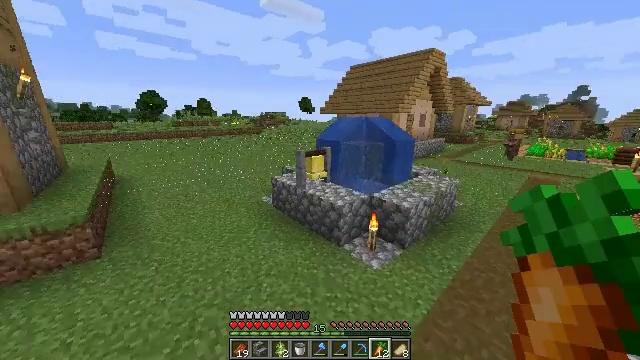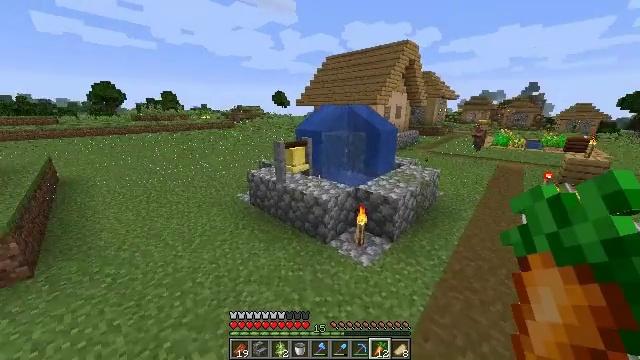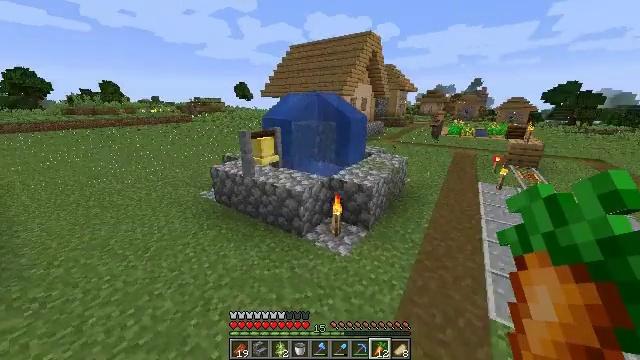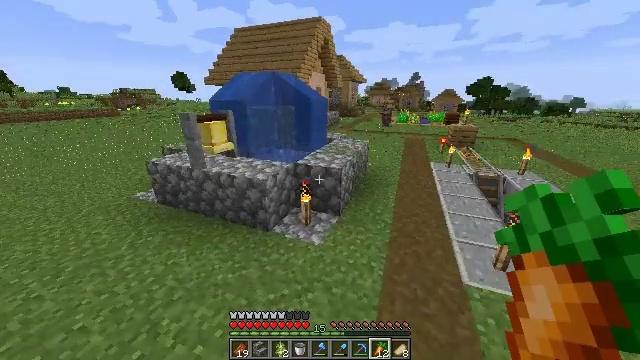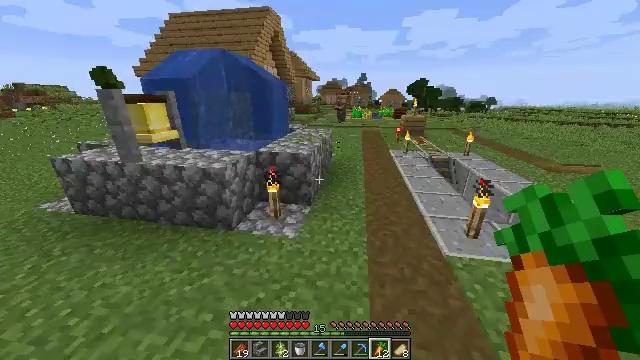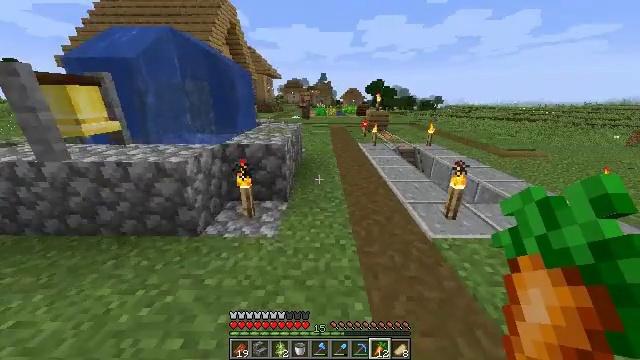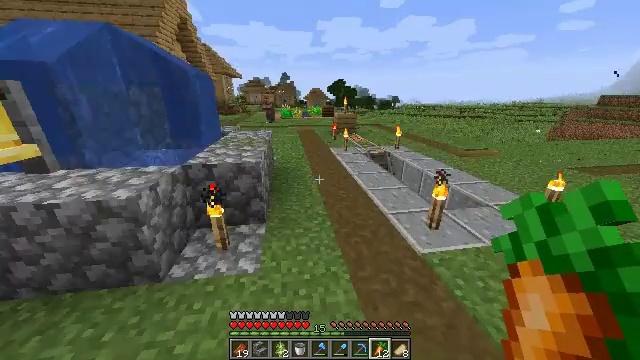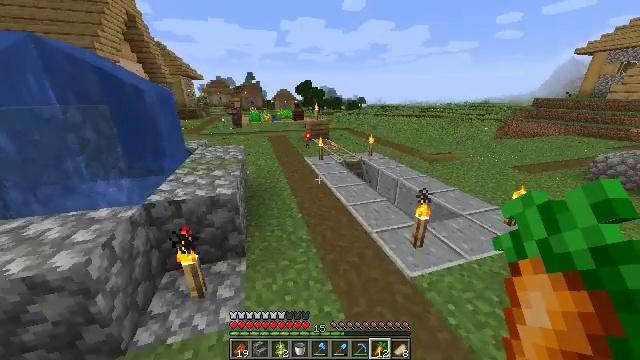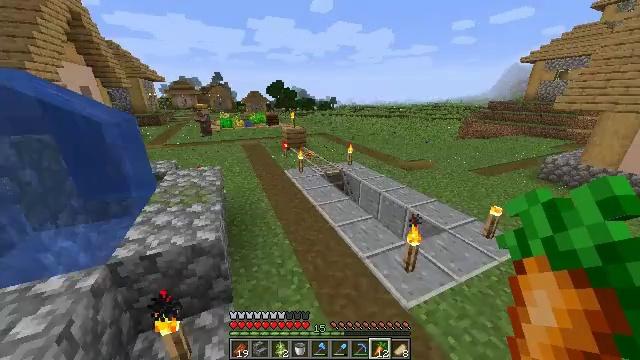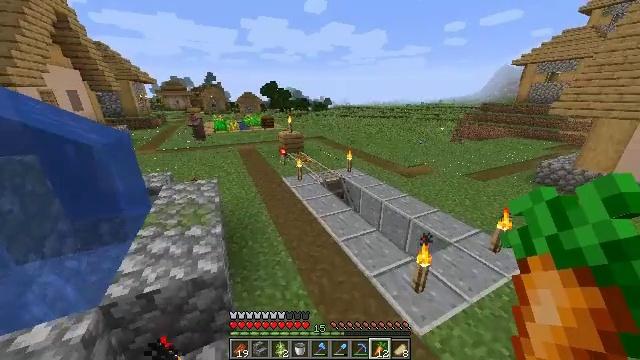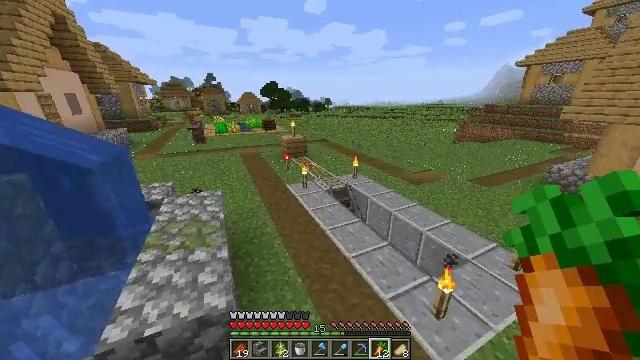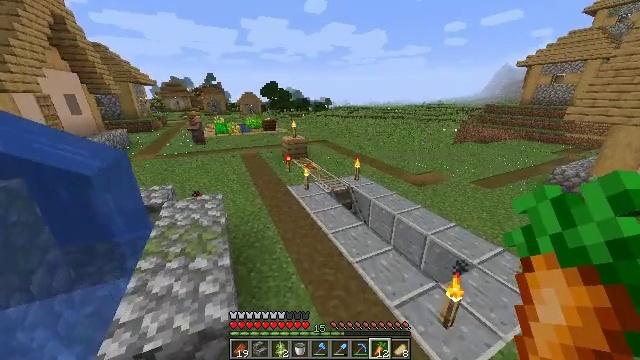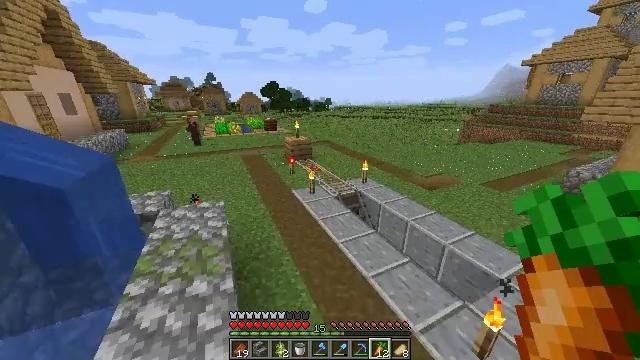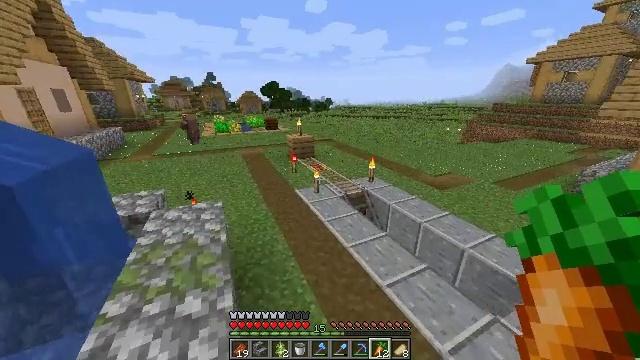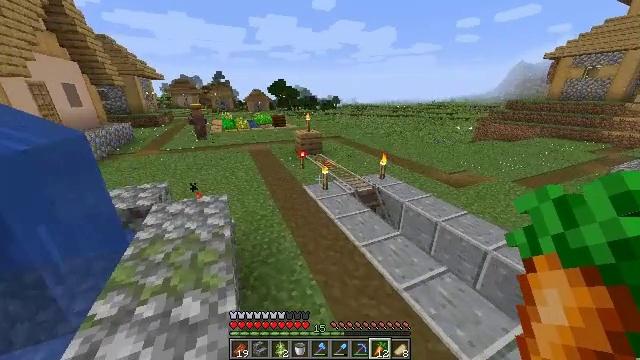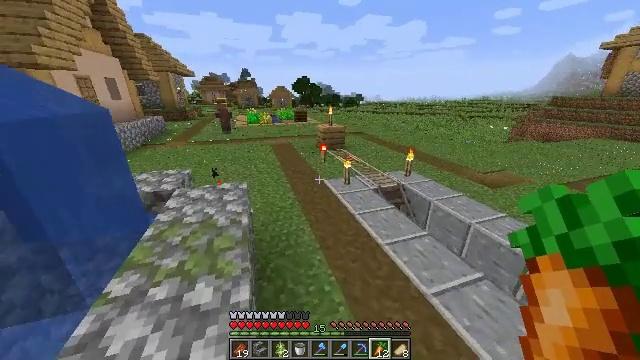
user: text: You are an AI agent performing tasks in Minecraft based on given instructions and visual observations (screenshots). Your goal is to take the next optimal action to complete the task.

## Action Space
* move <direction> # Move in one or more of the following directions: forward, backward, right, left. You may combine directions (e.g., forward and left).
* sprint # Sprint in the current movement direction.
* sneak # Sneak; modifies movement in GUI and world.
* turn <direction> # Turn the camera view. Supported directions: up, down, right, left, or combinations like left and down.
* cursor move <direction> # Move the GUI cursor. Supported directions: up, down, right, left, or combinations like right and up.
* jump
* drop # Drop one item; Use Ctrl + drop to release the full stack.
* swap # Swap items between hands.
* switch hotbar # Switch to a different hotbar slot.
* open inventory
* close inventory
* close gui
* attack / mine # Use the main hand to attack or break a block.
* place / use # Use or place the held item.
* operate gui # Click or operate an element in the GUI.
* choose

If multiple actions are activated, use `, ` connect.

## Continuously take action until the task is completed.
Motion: motion action
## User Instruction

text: Mine the mossy cobblestone underground.
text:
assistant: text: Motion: move forward, turn right and down, jump
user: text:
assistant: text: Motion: move forward, turn right and down, jump
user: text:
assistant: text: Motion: move forward, sprint, turn right and down, jump
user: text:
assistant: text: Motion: move forward, sprint, turn right, jump
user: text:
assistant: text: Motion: move forward, sprint, turn right, jump
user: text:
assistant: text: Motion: move forward, turn right, jump
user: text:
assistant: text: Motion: move forward, turn right, jump
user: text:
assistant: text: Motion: move forward, turn right, jump
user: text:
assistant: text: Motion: move forward, turn right, jump
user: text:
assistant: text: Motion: move forward, jump
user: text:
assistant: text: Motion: move forward, jump
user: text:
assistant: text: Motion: move forward, jump
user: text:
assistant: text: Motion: move forward, jump
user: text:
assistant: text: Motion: move forward, turn left
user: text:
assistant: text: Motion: move forward, turn left
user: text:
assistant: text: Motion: move forward, turn left
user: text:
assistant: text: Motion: move forward, turn left
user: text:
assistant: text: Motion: move forward, turn left and up
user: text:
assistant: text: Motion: move forward, turn left and up
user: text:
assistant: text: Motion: move forward, turn left and up
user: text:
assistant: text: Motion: move forward, turn left
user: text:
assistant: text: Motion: move forward
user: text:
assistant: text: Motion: move forward, jump
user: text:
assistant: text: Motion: move forward, jump
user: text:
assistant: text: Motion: move forward, jump
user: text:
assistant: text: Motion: move forward, turn right and down, jump
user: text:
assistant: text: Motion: move forward, turn right and down
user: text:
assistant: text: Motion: move forward, turn right and down
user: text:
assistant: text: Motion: no_op
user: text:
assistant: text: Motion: no_op